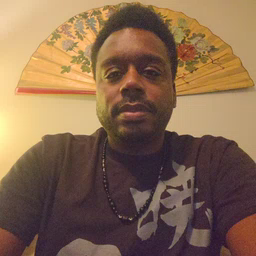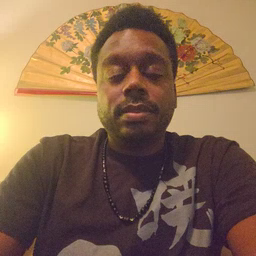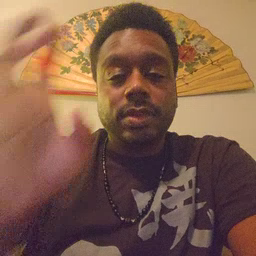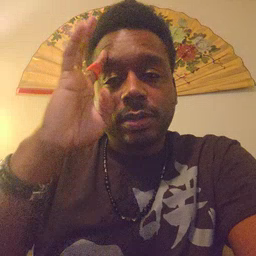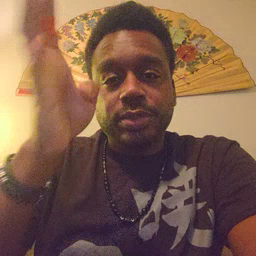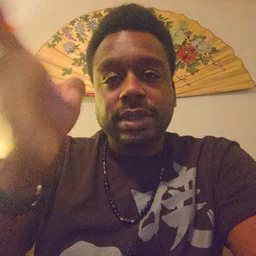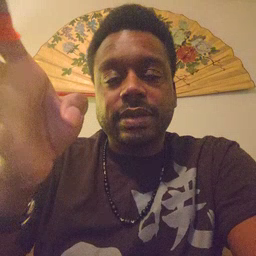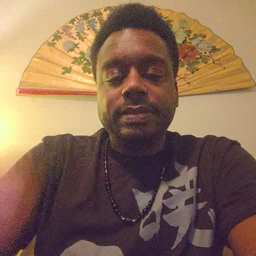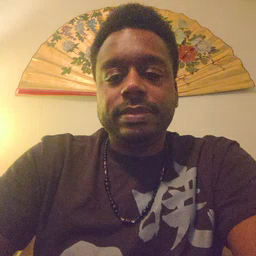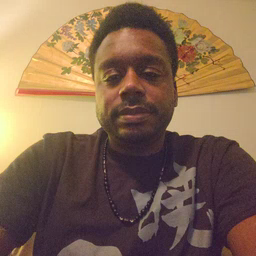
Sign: pretend